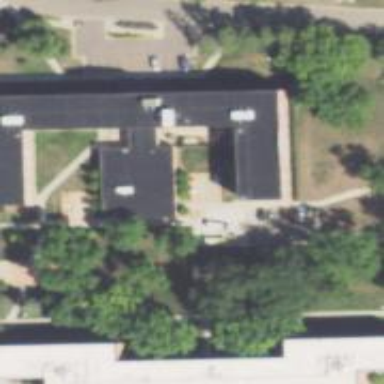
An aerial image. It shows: Dormitory building.